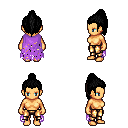
a pixel art fantasy rpg character, female body template, human, tanned skin, maroon tattered cape, gold greaves, black long topknot hairstyle, four views (front, back, left, right), 2x2 character sprite sheet, small pixel art, hard edges, no anti-aliasing